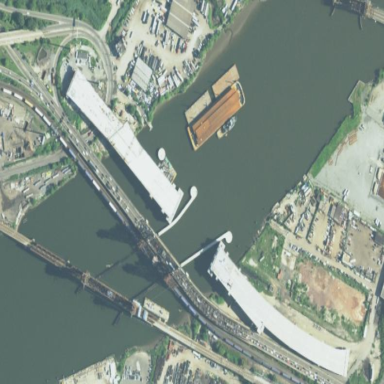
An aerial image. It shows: Man-made bridge.